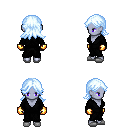
a pixel art fantasy rpg character, female body template, dark elf, purple skin, gray robe, magenta pants, white cyan loose hair, gold gloves, white slippers, four views (front, back, left, right), 2x2 character sprite sheet, small pixel art, hard edges, no anti-aliasing